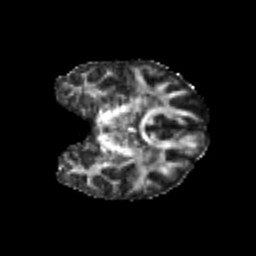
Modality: FA
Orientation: coronal
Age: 21
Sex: female
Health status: healthy
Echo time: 0.074 s